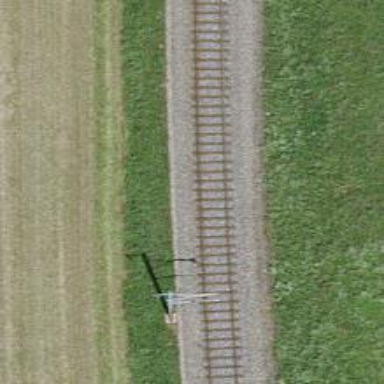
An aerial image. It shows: Railway with electrified contact lines.